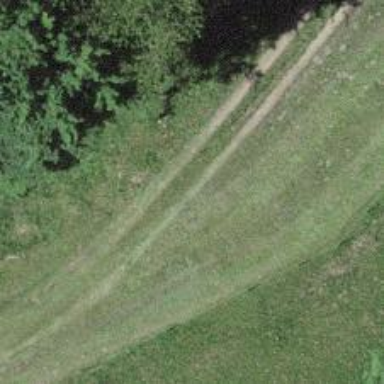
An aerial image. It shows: Track with very rough surface.